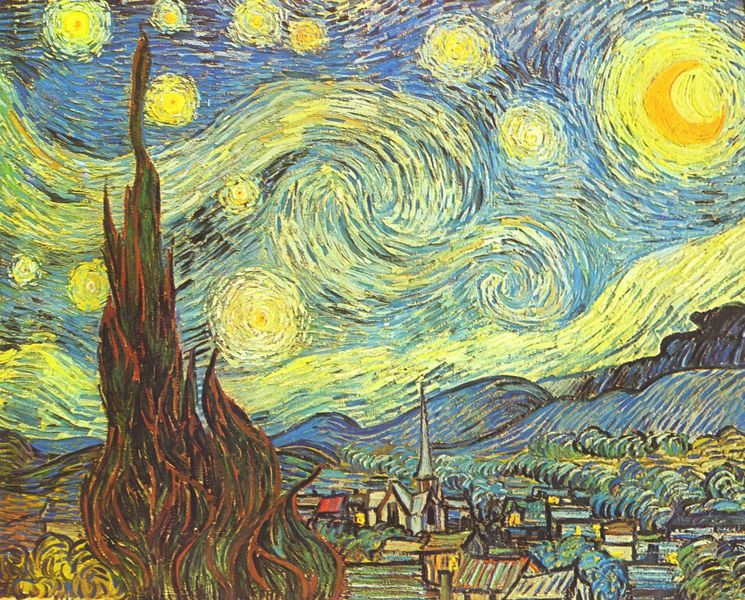
Titel: Sternennacht
Künstler: Vincent van Gogh
Standort: New York (New York)
Institution: The Museum of Modern Art
Schlagwörter: baum, berg, blau, dunkel, feuer, himmel, weiß, wolken, bäume, gelb, grün, impressionismus, kirchturm, landschaft, ocker, stadt, abend, bewegung, braun, bunt, fenster, grau, hell, licht, nacht, schwarz, blick, dach, gras, haus, rot, wiese, wolke, beige, feld, felder, häuser, hügel, natur, wind, kirche, pastos, sonne, wiesen, tal, wald, anhöhe, turm, turmspitze, nachthimmel, zypressen, sommer, welle, wellen, umrisse, fassaden, ort, moderne, abhang, berge, farben, gebirge, hang, dorf, dächer, farbe, van gogh, wogen, impressionistisch, striche, mond, flamme, gogh, stern, lodern, zypresse, wirbel, abendhimmel, halbmond, mondsichel, sichel, sterne, sternenhimmel, kreise, pinsel, pinselstrich, vincent van gogh, strudel, picasso, stadtlandschaft, pinselstriche, bergrücken, hänge, kreisen, kreisel, orsay, höhensicht, vincent, strömen, munich, gefühl, hausdach, gestrichelt, pfarrei, baums, ströme, hausdächer, sternennacht, pfarre, arles, expresionissmus, kreiselnd, nuit étoilée, sommernacht, starry night, sternnenacht, kierche, sterne himmel, paysage nuit, vangoch